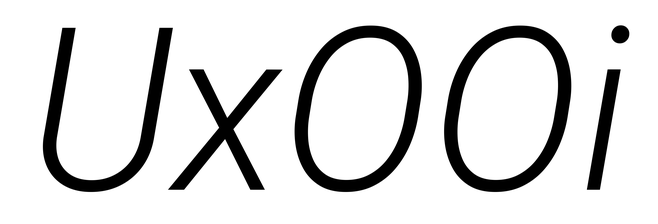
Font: Roboto-Italic_Light_Italic